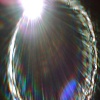
Label: sunburn